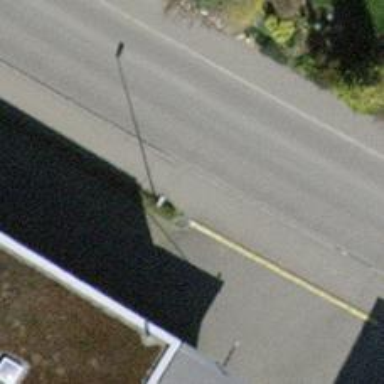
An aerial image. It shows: Asphalt sidewalk path.